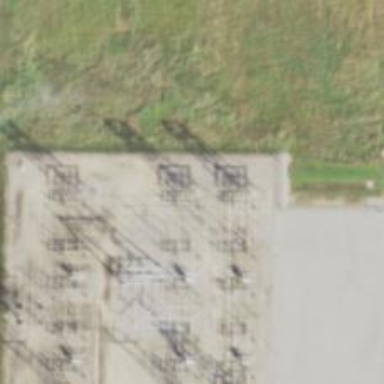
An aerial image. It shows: Lattice structure tower used for power distribution.